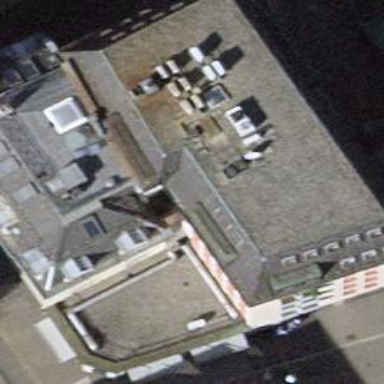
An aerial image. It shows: Office building.